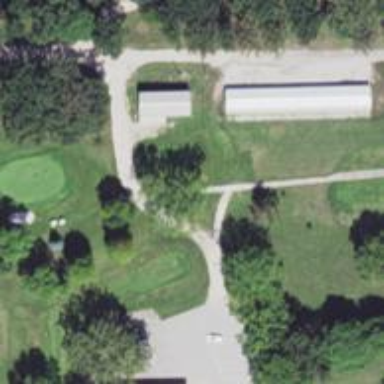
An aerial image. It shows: Path for both roads and golfers.